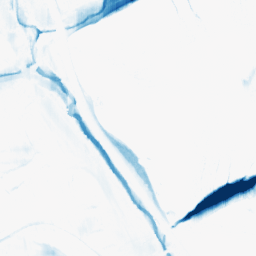
Category: morphological
Decomposition family: morphological_ellipse
Decomposition parameters: operation: closing
width: 30
height: 5
Upsampling method: quartic
Upsampling parameters: scale: 2
Upsampling scale: 2